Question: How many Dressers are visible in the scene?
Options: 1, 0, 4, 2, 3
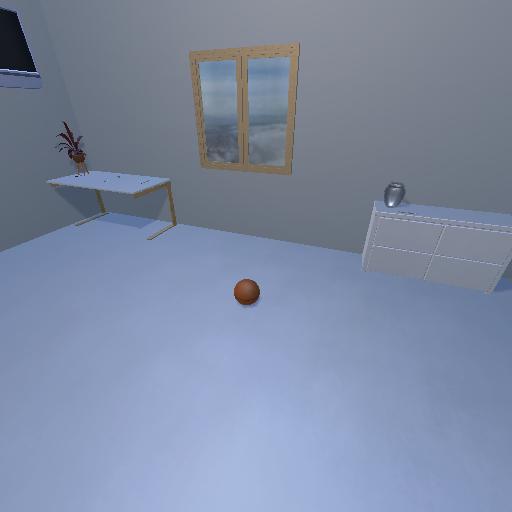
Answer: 1